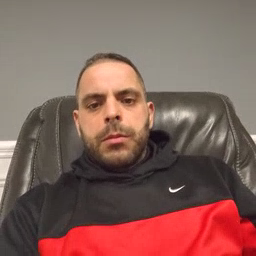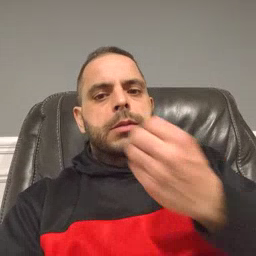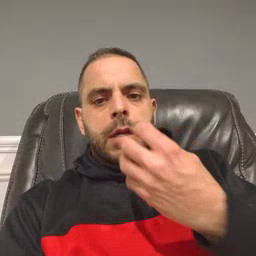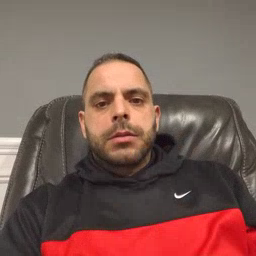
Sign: snack